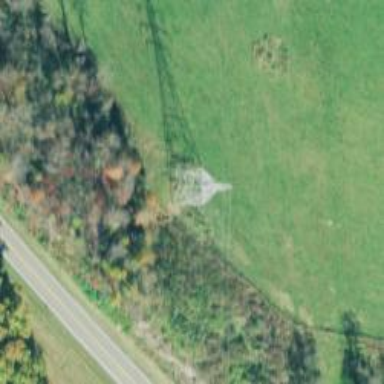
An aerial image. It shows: Lattice structure tower used for power transmission.